Question: I have a navigation bar and want it to have a border at the bottom like a multi-colored stripe. For example, Google uses a multi-colored stripe like this:

Could I do this in pure CSS, or would I have to use something like 'border-image'?
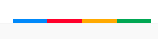
Answer: You can do this with a linear gradient. In addition to just plain colors, you can do gradients for each stop. For google's own stripe, the color stops would look like this, CSS color names used for clarity:
'''
background-image: linear-gradient(
to right,
blue,
blue 25%,
red 25%,
red 50%,
orange 50%,
orange 75%,
green 75%);
'''
You can play with background-position and background-size to make it smaller than just the full header size, or put it into an :after / :before element and change the size on that element.
Example of color stops with gradient:
<URL>